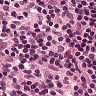
Metastatic tissue present: no